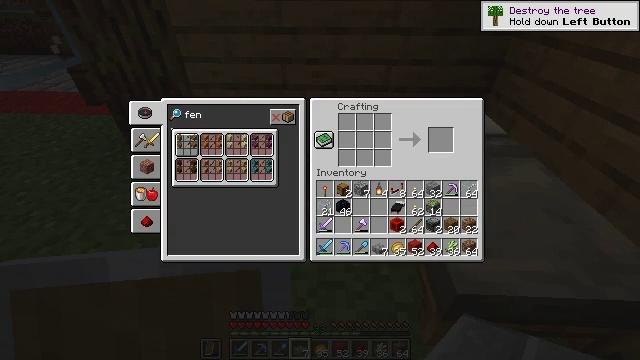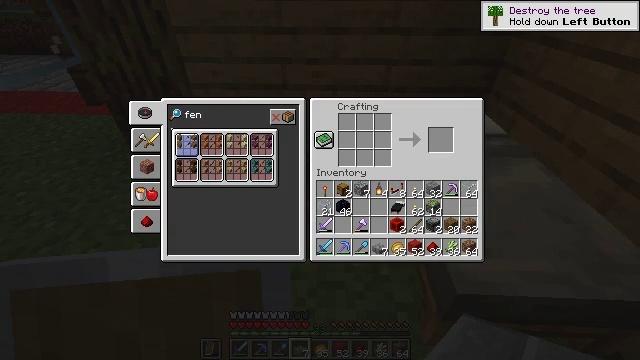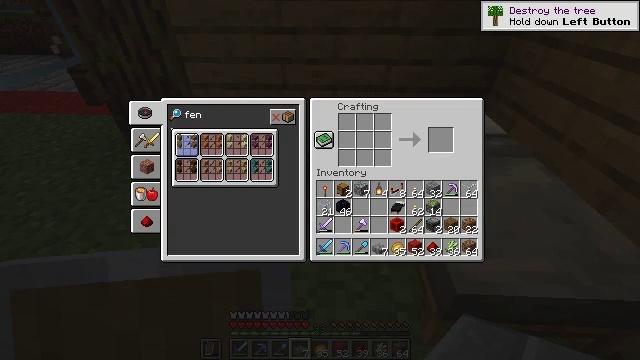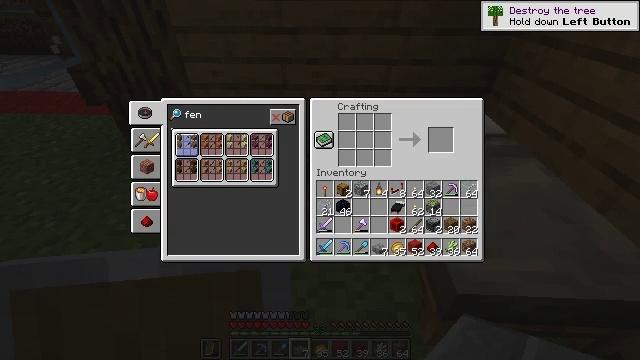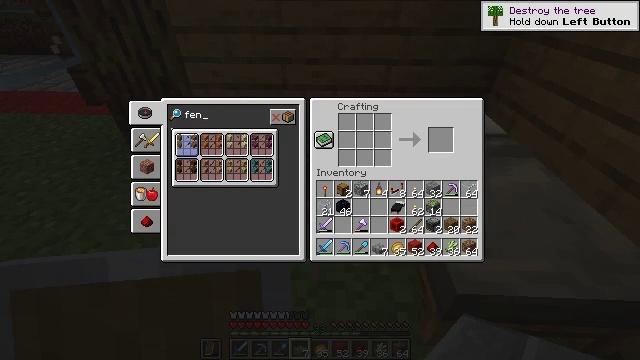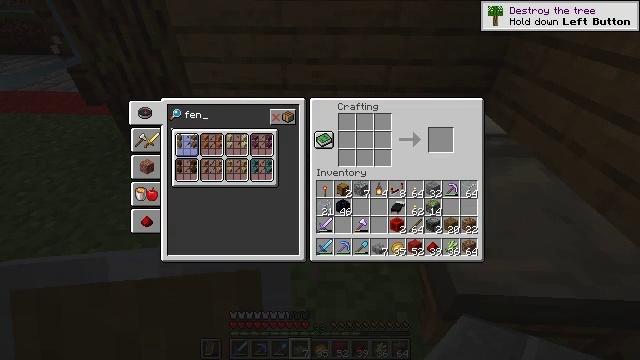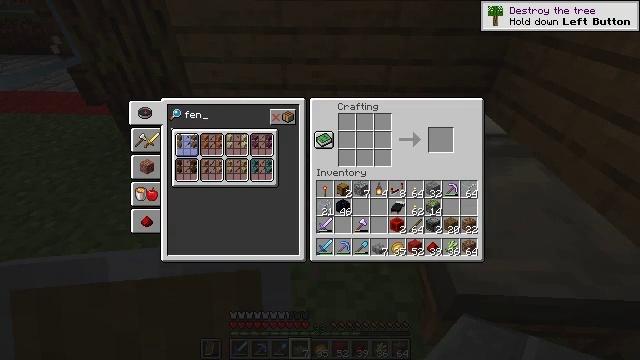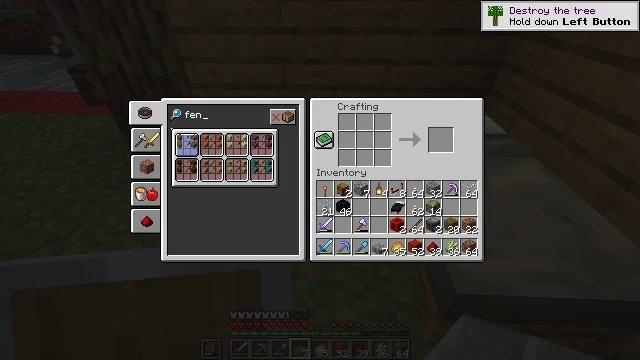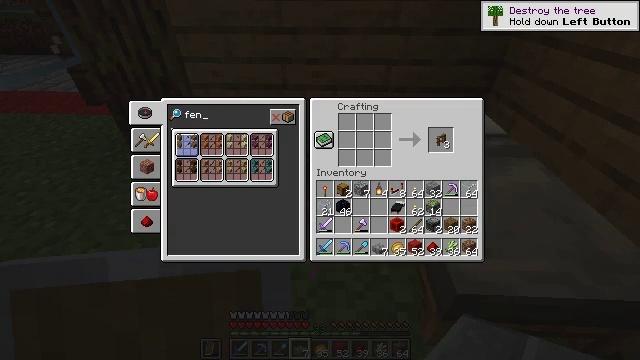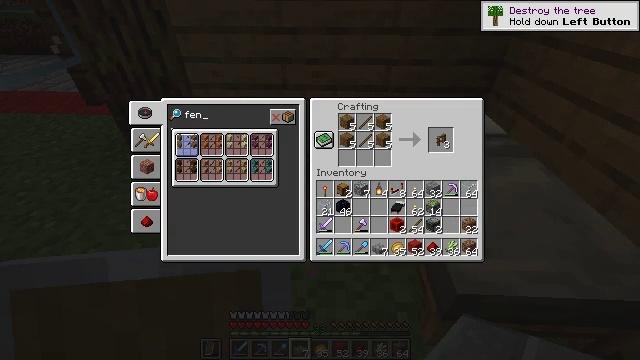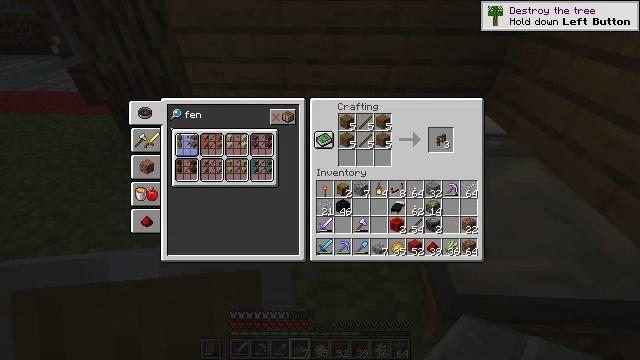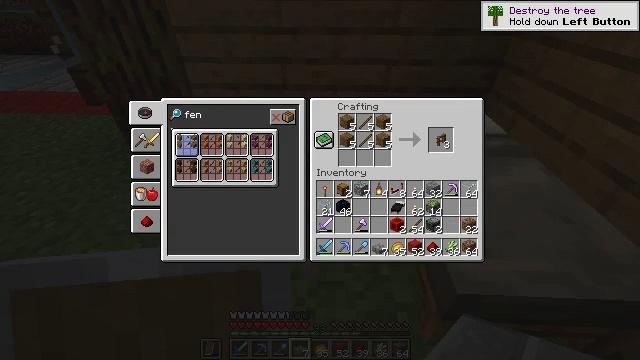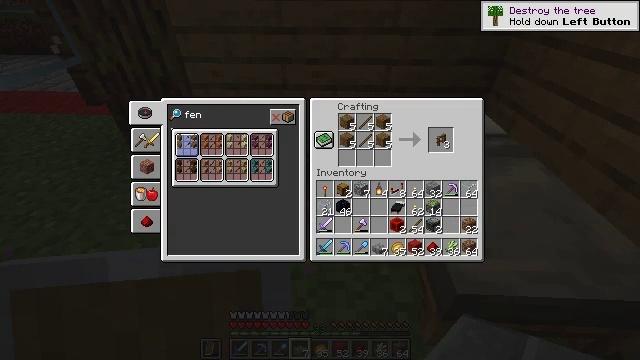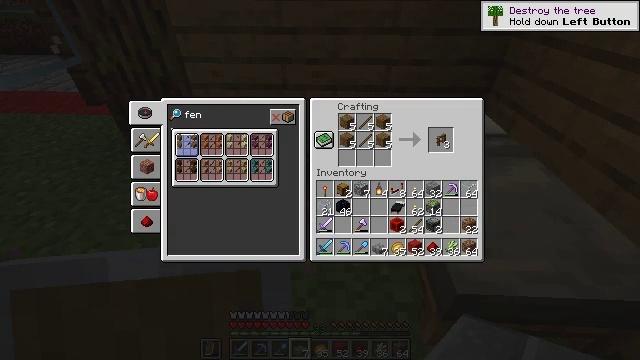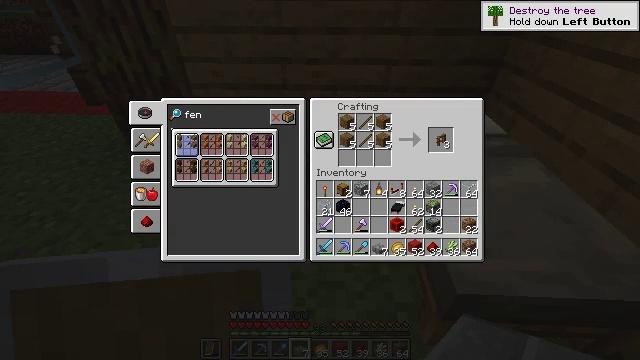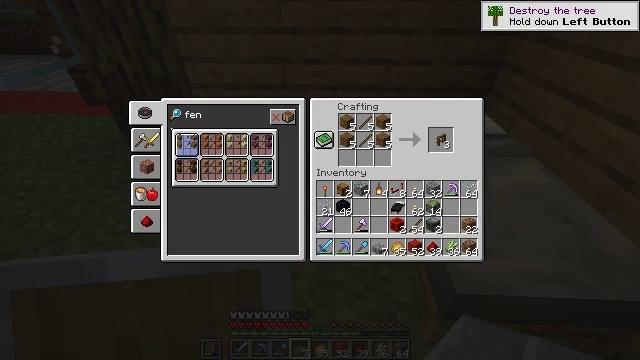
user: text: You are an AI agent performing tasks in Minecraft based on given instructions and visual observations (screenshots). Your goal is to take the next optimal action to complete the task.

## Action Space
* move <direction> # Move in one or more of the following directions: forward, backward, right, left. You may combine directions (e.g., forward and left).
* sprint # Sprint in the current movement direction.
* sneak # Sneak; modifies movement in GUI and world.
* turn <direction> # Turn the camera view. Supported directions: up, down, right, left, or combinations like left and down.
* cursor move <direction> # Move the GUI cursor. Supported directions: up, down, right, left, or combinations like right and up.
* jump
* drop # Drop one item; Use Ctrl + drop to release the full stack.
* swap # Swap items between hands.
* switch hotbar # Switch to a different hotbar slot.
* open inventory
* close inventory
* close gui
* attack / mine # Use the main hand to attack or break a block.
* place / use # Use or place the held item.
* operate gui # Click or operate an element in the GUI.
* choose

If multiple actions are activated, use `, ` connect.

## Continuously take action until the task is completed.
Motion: motion action
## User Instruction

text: Create a spruce fence by combining sticks and spruce planks.
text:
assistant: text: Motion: sneak
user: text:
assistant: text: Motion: sneak
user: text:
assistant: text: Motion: sneak, operate gui
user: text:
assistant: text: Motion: sneak, operate gui
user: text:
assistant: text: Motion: sneak
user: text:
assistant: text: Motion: sneak
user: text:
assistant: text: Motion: sneak
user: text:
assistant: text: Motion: sneak
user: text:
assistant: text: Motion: sneak
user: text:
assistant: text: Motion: sneak
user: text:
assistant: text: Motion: sneak
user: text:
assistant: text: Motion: sneak
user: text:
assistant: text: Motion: sneak
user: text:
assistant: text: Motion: sneak
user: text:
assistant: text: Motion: cursor move right
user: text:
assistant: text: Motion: cursor move right
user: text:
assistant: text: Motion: cursor move right
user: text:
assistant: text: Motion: cursor move right
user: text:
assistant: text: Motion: cursor move right
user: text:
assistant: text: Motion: cursor move right
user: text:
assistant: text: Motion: cursor move right
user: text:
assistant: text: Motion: cursor move right
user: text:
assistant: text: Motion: no_op
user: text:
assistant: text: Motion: no_op
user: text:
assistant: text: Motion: no_op
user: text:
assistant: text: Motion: no_op
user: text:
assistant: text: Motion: no_op
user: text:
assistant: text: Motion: no_op
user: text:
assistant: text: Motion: no_op
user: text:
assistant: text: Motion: no_op